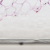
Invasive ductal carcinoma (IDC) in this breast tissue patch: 0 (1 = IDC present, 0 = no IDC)